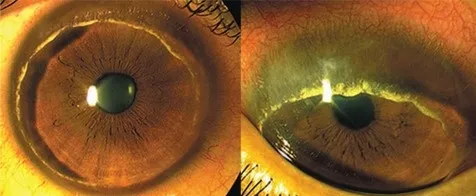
Circumferential corneal involvement (left image) in a 24-year-old man with rheumatoid arthritis. Note the peripheral corneal thinning, vascularization and lipid deposition (middle image); and significant peripheral thinning and ectasia with slit beam illumination (right image).
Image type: medical_photograph (other_medical_photograph)